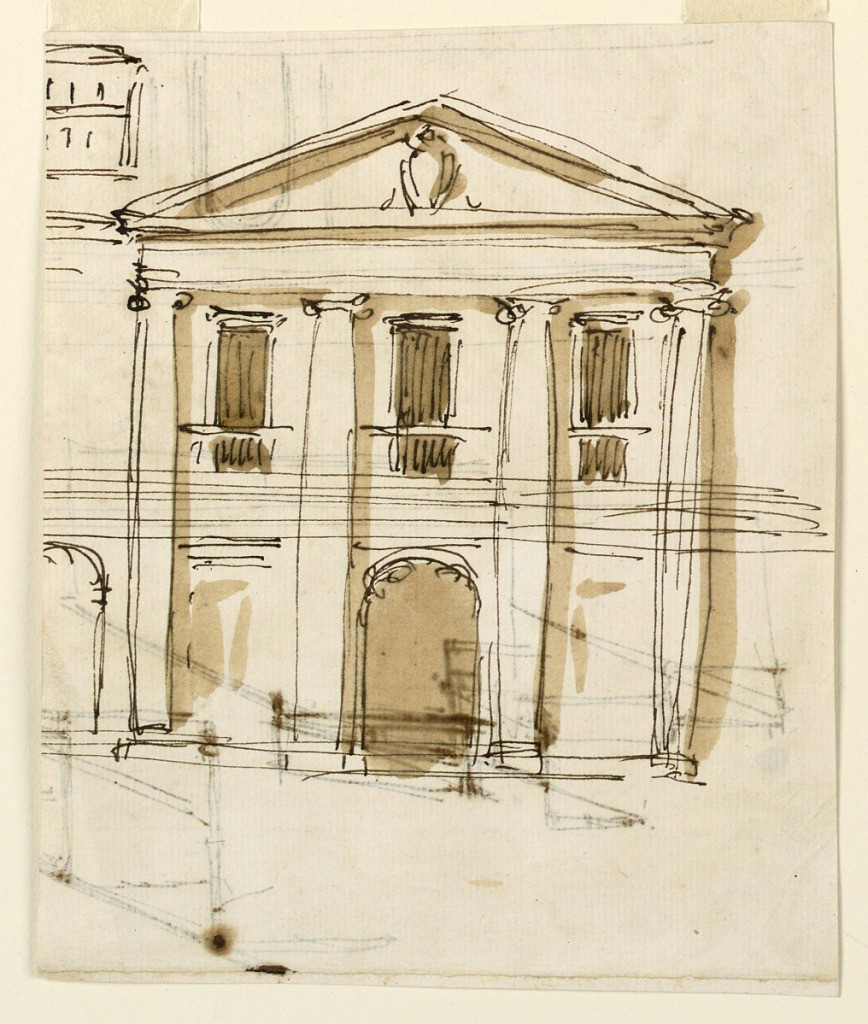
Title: Elevation of a house
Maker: Giuseppe Barberi, Italian, 1746–1809
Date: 1746–1809
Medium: Pen and brown ink, brush and brown wash on off-white laid paper, lined
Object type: Drawing
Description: Elevation of a house.